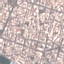
Label: Residential